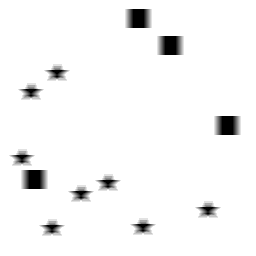
Squares: 4
Triangles: 0
Stars: 8
Total shapes: 12